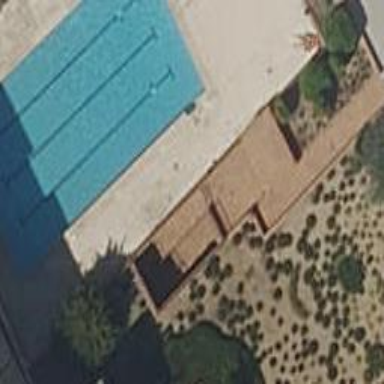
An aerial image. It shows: Swimming pool located in leisure land.